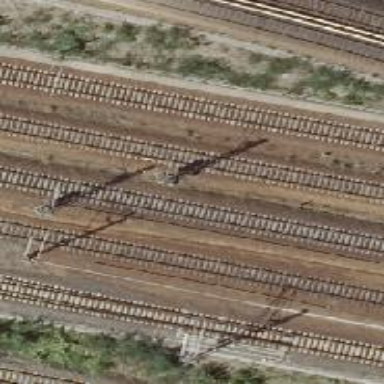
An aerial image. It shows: Railway milestone with catenary mast.